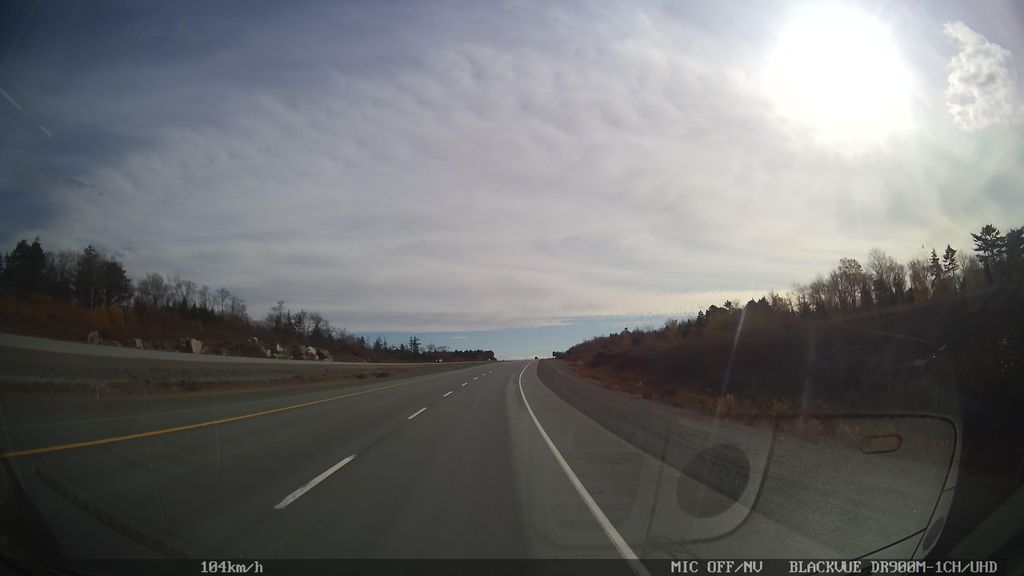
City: halifax